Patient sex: M
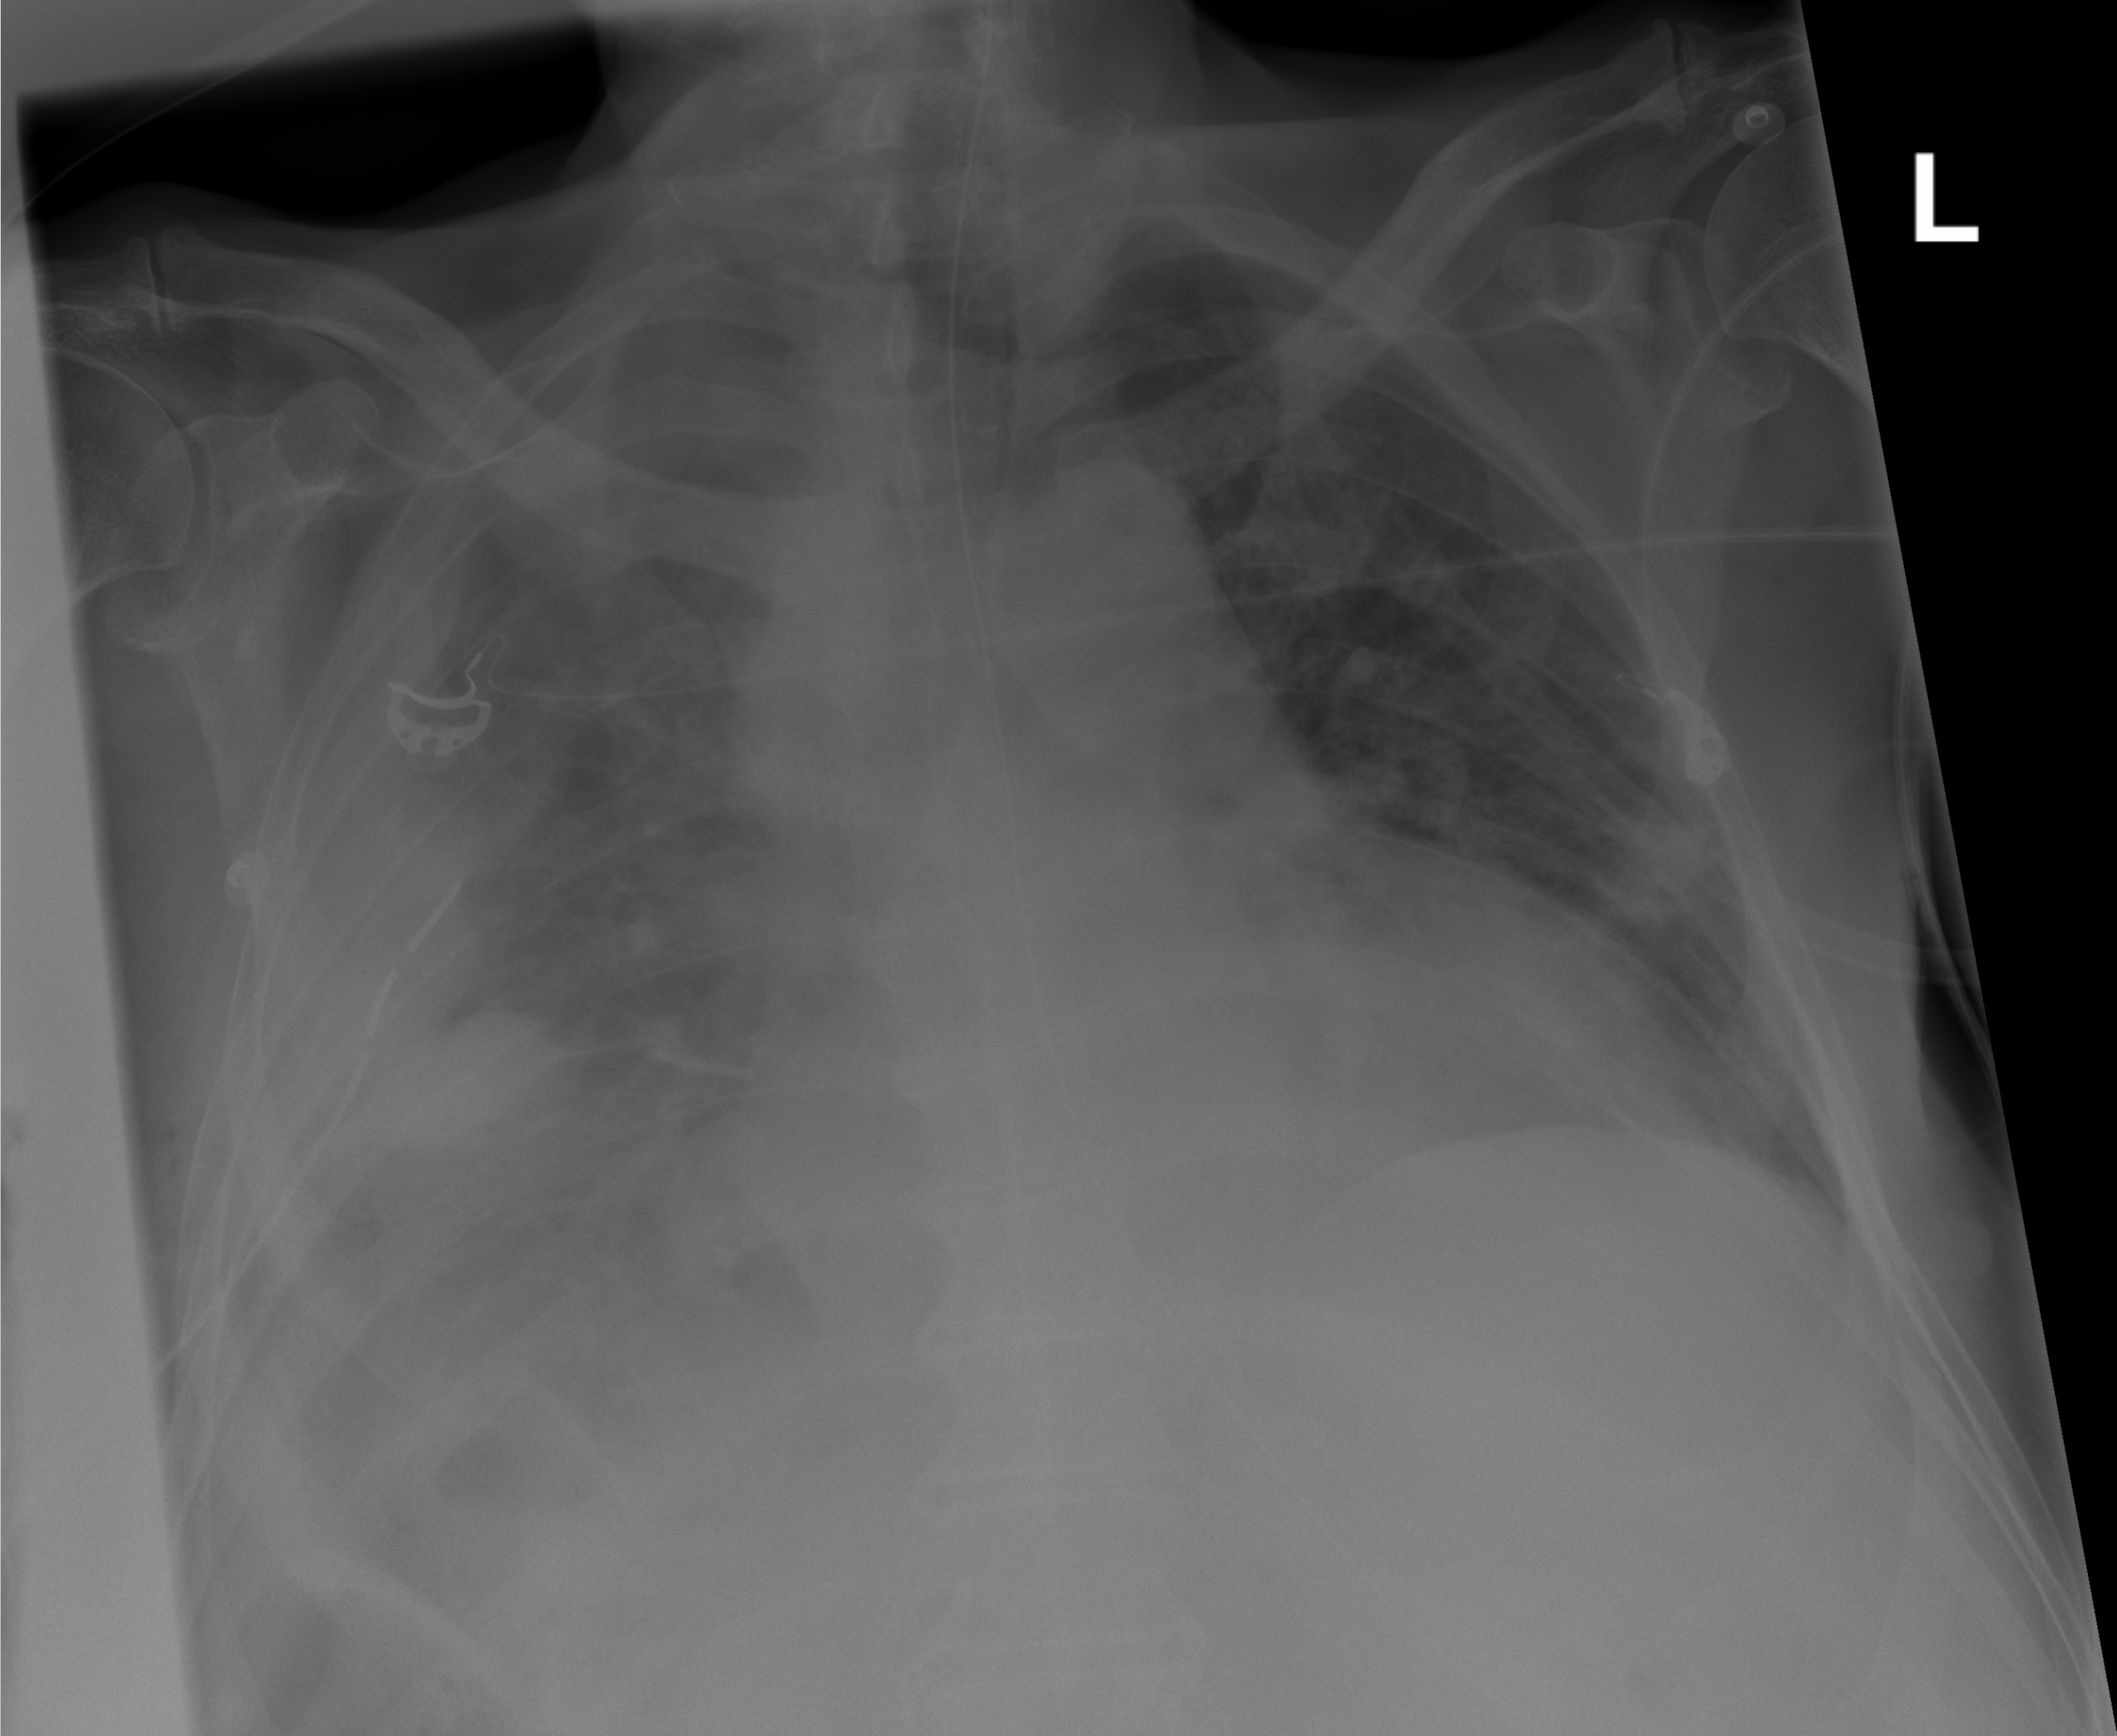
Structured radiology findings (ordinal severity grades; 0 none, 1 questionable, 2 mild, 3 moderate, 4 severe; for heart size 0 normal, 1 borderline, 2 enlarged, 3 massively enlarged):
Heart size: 2
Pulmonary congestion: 1
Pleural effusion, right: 2
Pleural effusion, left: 0
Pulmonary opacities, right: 2
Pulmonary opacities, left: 1
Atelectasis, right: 3
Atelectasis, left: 2